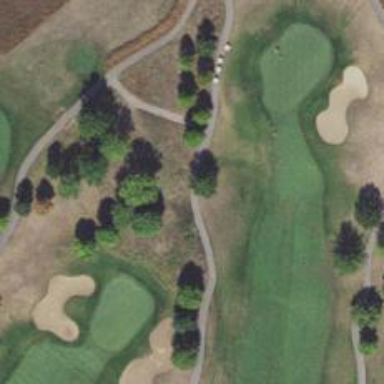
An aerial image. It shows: Path designated for golf carts.